Question: I have this question, from I am trying to get through. I have been trying to do this for hours, it would be really great if someone could point us in the right direction.
This is in german so I am going to translate it in English:
We only have problem with part (d)
(d) Write an SQL statement that gives names of the restaurant and Ort(Place) of the restaurant that do not order any Salat.
The expected result would be:
Da Mafia : Gottingen
Venezia : Kassel

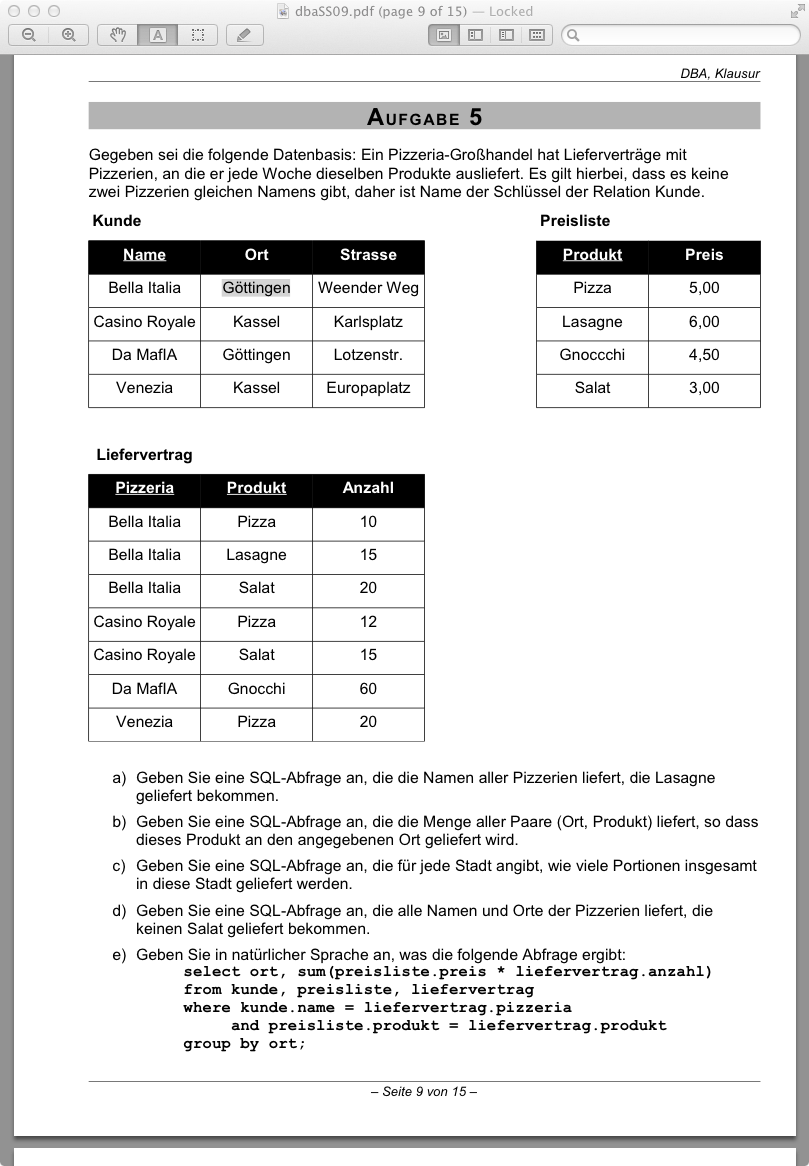
Answer: You can try like this:
'''
SELECT name,ort FROM kunde WHERE name NOT IN (SELECT DISTINCT(pizzeria) FROM Liefervertrag WHERE product='salat')
'''